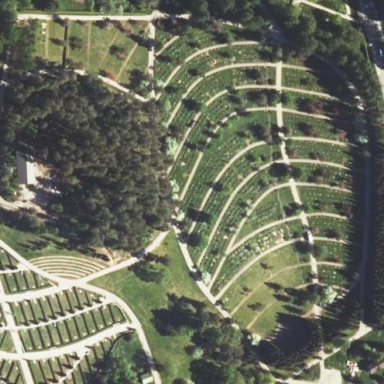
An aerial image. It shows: Cemetery.